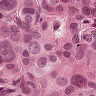
Metastatic tissue present: yes